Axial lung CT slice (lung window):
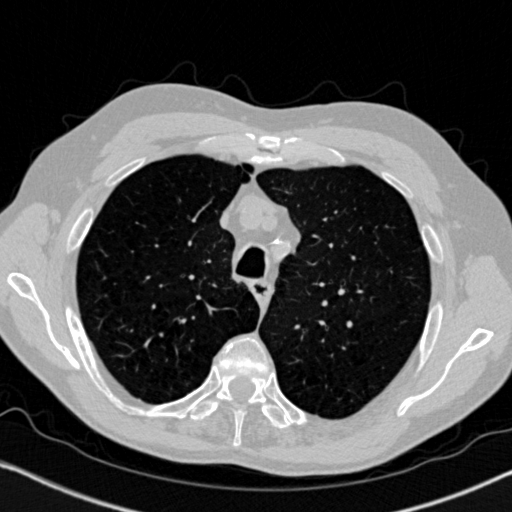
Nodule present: no